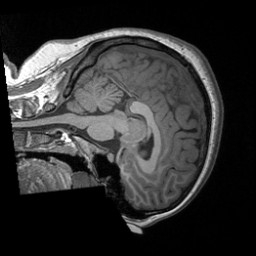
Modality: T1w
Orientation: sagittal
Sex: female
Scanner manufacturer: siemens
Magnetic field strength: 3 T
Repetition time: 1.9 s
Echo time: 0.00252 s